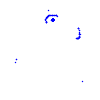
Particle: kaon